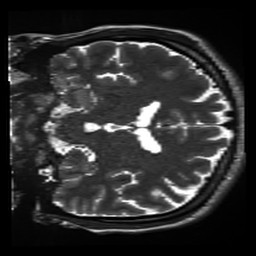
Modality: inplaneT2
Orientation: coronal
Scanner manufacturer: siemens
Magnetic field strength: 3 T
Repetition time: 11 s
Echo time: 0.059 s